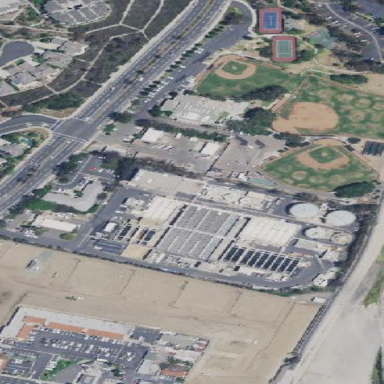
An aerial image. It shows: View of wastewater plant.